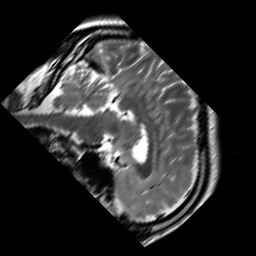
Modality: T2w
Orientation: sagittal
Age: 28
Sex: male
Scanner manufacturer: siemens
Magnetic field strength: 3 T
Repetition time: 7 s
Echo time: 0.09 s